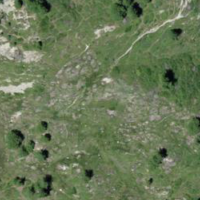
EUNIS habitat code: 31
Species observed at this site:
Gymnadenia rhellicani
Saxifraga paniculata